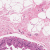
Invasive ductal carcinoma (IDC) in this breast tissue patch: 0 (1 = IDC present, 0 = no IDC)